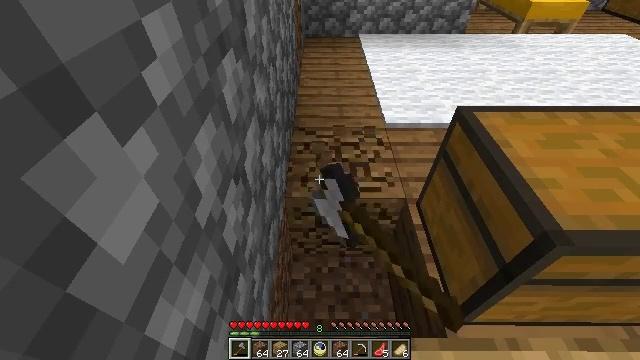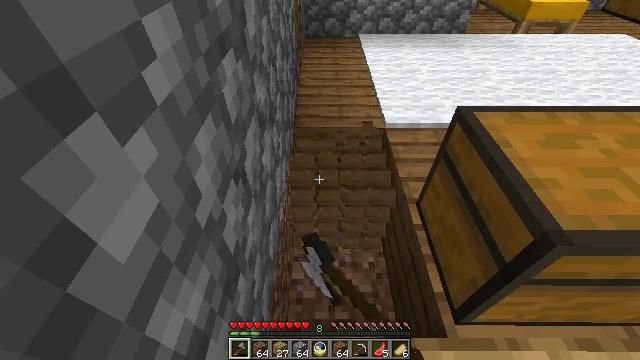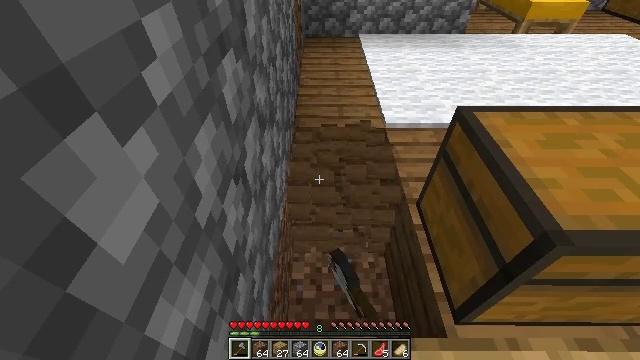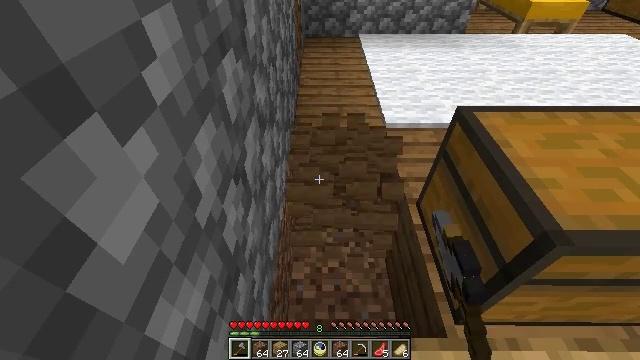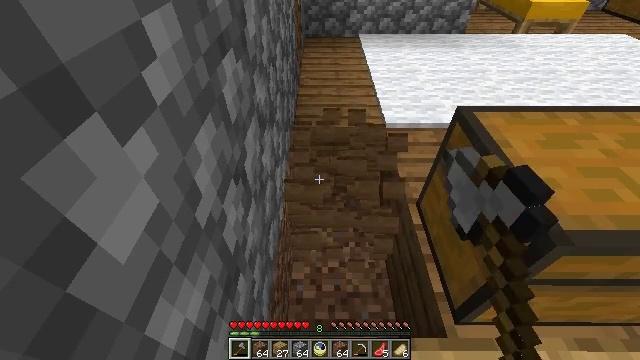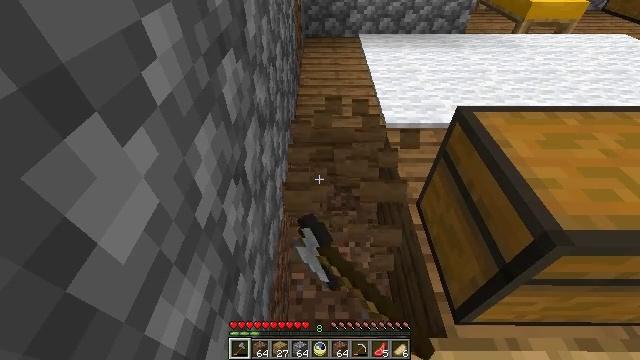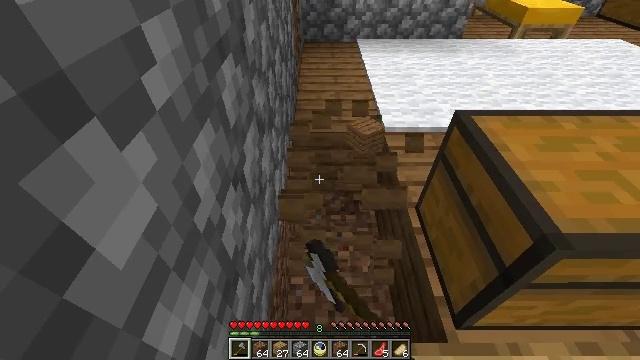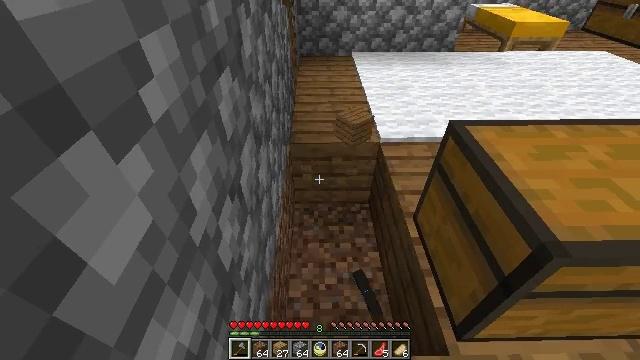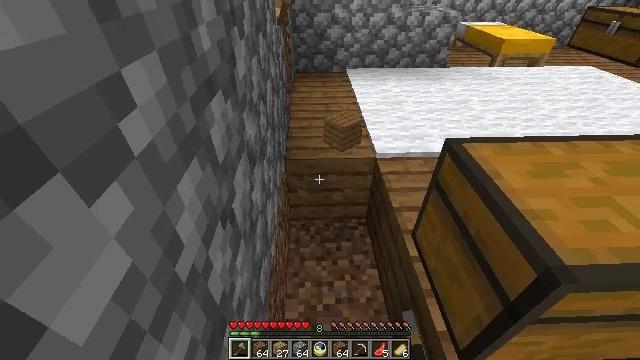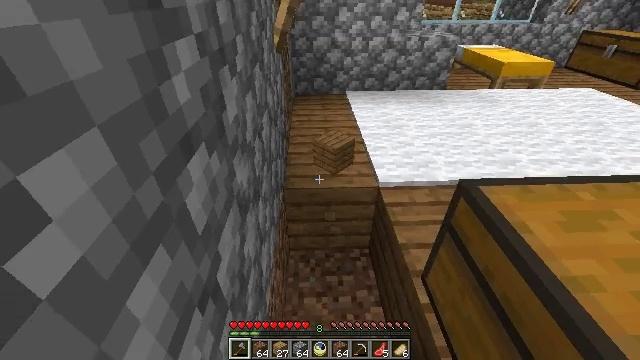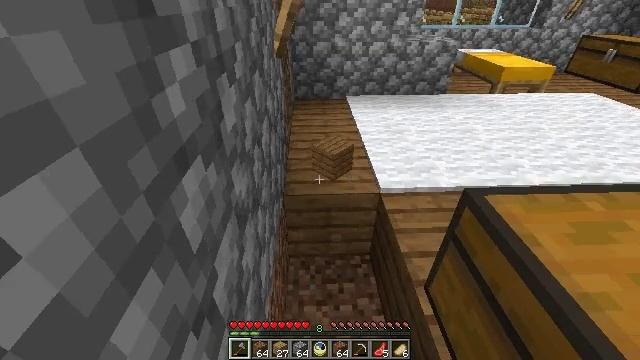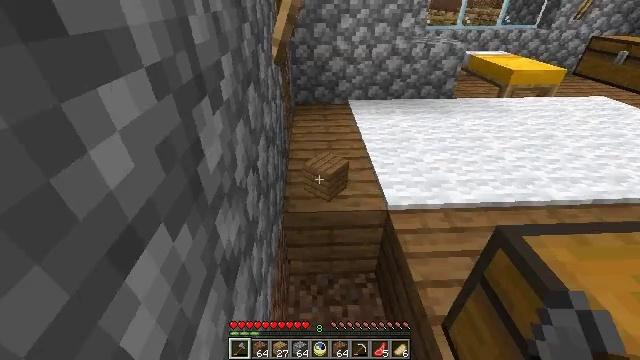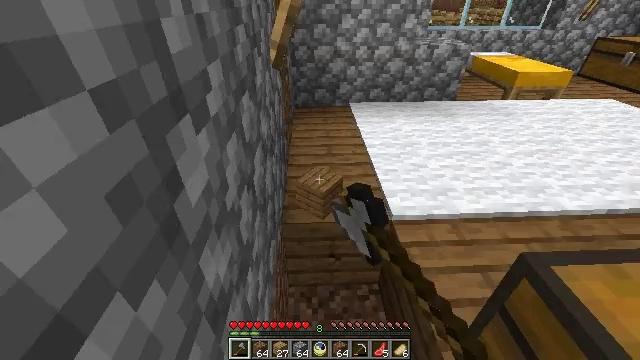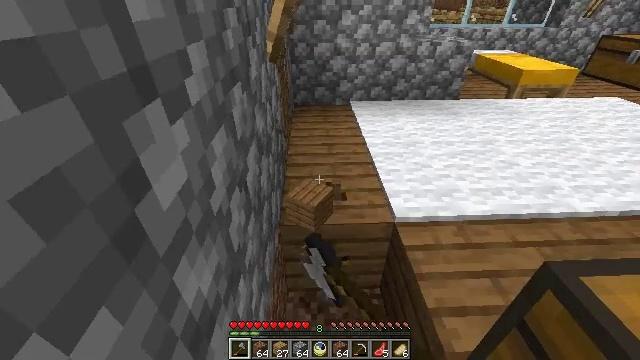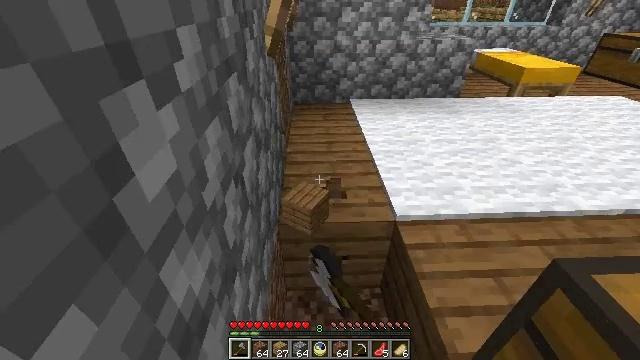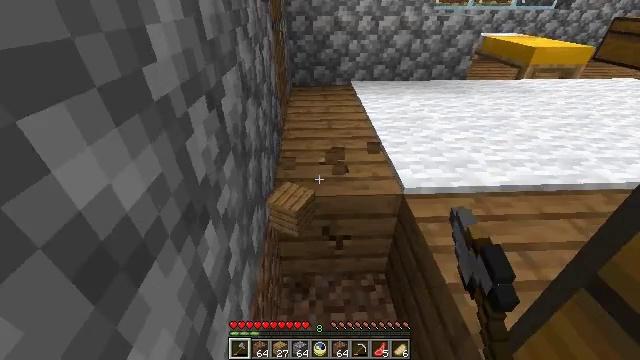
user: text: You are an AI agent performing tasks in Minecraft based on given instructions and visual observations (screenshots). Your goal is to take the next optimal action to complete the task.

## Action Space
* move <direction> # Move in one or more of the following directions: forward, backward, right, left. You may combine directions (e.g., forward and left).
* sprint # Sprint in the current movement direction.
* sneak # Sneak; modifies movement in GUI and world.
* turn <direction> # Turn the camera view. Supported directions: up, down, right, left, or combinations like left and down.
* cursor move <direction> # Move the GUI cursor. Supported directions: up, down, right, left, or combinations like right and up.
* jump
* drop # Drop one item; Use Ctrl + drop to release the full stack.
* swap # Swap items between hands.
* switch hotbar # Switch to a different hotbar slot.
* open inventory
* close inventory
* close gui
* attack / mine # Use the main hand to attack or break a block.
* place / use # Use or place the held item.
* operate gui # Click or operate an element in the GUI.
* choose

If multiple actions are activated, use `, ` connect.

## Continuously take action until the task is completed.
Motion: motion action
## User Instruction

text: Attack the spruce planks to recycle them.
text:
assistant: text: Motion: attack / mine
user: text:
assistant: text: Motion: attack / mine
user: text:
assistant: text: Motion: attack / mine
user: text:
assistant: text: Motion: attack / mine
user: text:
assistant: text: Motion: attack / mine
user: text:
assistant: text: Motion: attack / mine
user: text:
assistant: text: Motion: turn up
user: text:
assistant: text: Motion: move forward, turn right and up
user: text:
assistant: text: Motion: move forward, turn up
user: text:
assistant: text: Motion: move forward
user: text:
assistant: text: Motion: move forward, attack / mine
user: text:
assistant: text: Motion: attack / mine
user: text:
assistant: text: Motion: attack / mine
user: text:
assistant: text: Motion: attack / mine
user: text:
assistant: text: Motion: attack / mine
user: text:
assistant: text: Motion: attack / mine
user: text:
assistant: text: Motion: attack / mine
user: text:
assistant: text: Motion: attack / mine
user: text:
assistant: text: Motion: attack / mine
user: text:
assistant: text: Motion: attack / mine
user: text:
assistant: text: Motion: attack / mine
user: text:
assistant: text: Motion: attack / mine
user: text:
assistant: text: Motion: attack / mine
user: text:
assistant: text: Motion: attack / mine
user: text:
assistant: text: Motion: attack / mine
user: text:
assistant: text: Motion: turn up, attack / mine
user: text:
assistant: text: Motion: attack / mine
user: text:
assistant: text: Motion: turn up, attack / mine
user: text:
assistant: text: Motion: move forward, attack / mine
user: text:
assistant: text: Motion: move forward, attack / mine